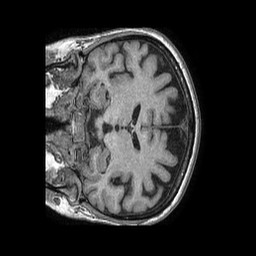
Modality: T1w
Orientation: coronal
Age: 79
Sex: female
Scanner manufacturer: philips
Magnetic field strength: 1.5 T
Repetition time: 0.007531 s
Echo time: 0.003421 s